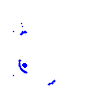
Particle: electron